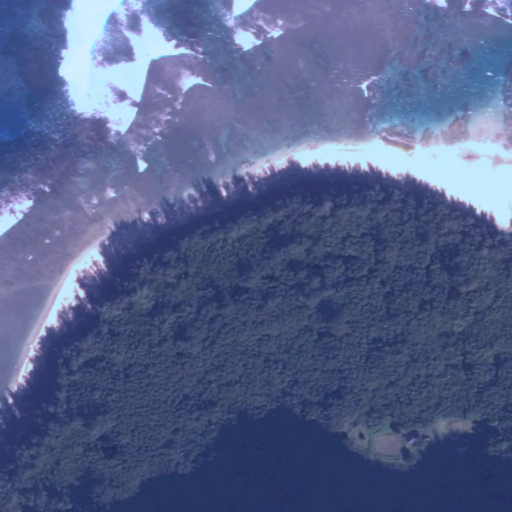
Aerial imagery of cape in Hawaii named Ka‘īlio Point containing only unknown